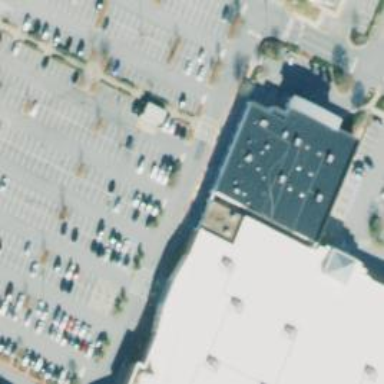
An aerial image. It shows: Building with clothes shop.